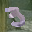
Label: 3